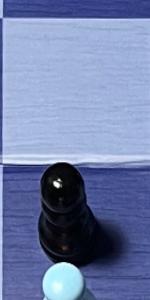
Label: Pawn_Black